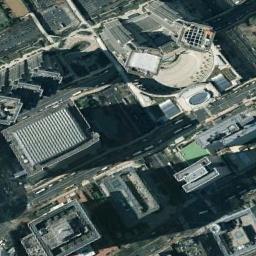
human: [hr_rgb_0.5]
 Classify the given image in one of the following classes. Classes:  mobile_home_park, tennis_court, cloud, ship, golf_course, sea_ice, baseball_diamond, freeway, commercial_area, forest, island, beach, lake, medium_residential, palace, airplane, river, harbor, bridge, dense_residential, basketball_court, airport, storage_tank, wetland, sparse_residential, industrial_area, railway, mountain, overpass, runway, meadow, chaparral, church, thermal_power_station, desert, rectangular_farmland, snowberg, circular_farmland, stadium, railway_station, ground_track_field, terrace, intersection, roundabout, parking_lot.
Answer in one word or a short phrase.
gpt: commercial_area